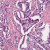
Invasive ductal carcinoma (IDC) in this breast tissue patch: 1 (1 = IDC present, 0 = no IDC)